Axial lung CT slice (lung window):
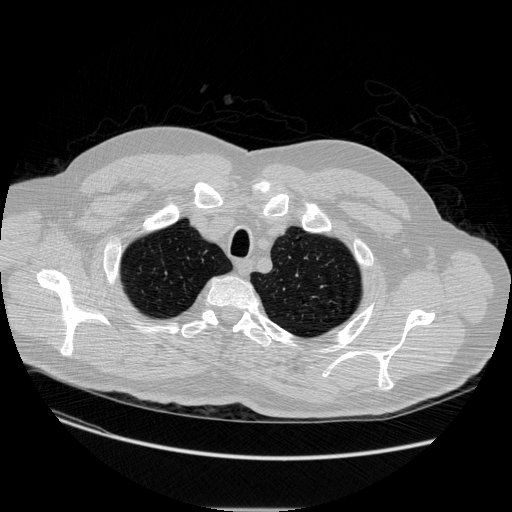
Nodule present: no